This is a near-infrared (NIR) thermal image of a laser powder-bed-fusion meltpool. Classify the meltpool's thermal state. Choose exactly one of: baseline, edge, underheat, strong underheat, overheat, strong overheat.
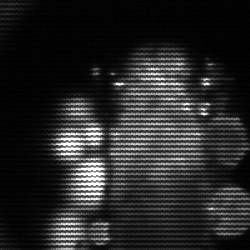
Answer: strong underheat